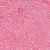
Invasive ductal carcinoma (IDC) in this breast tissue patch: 0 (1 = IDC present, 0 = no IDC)